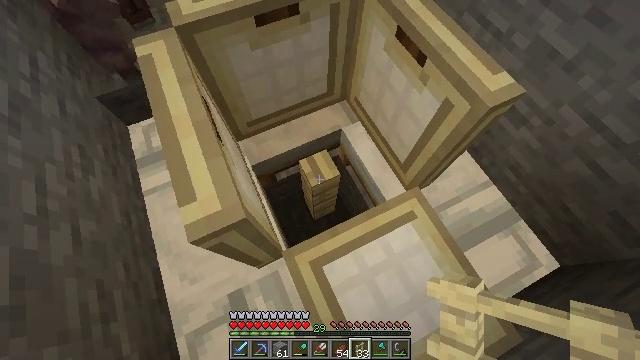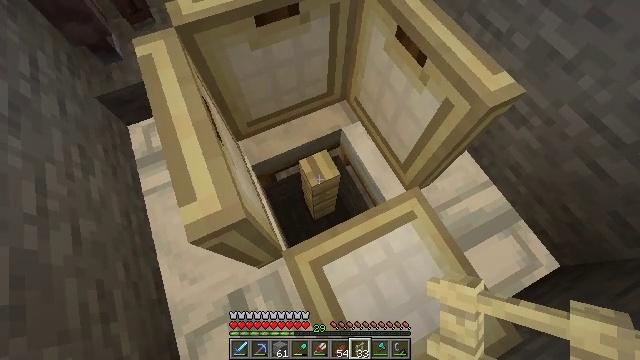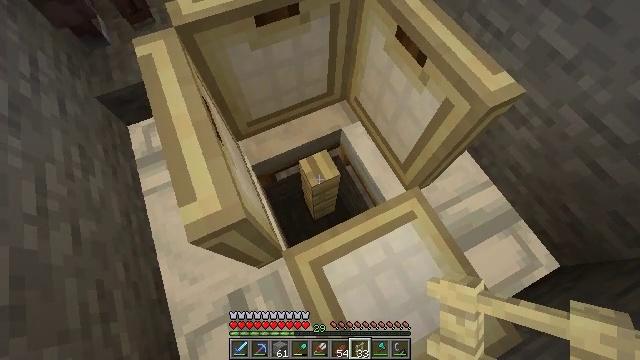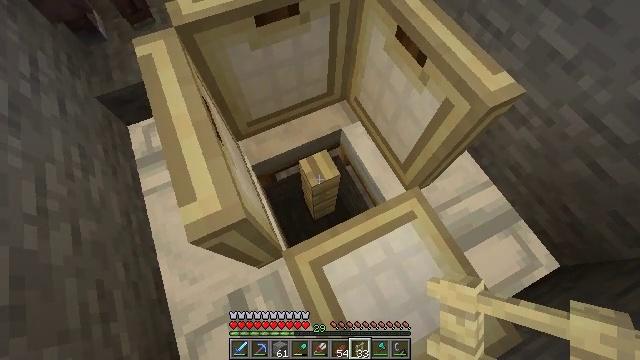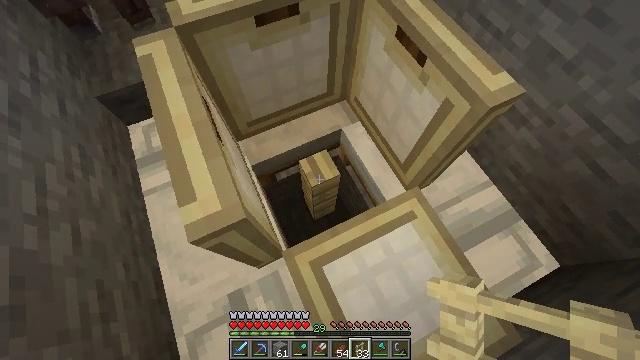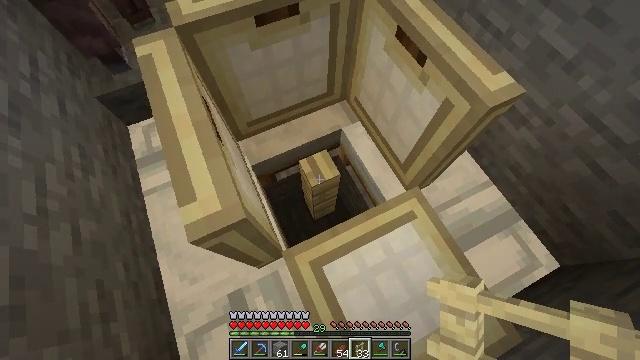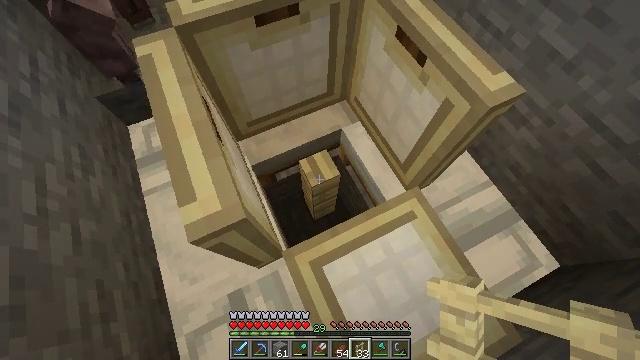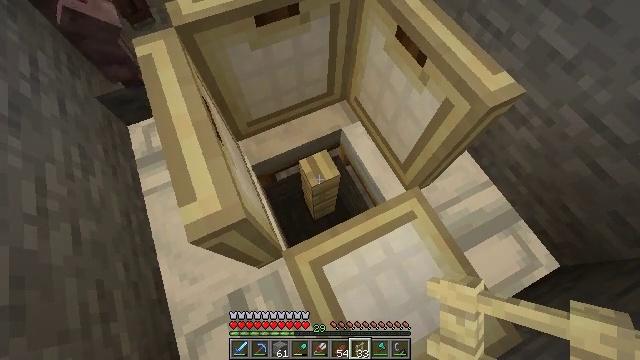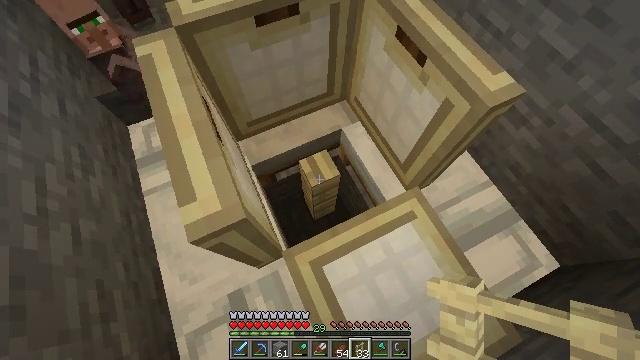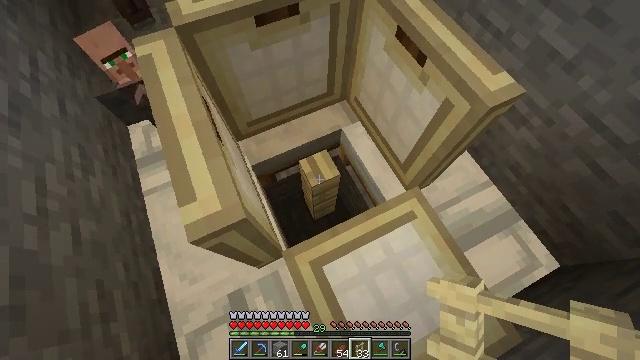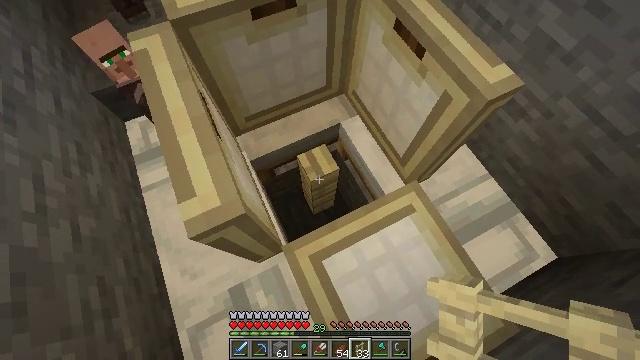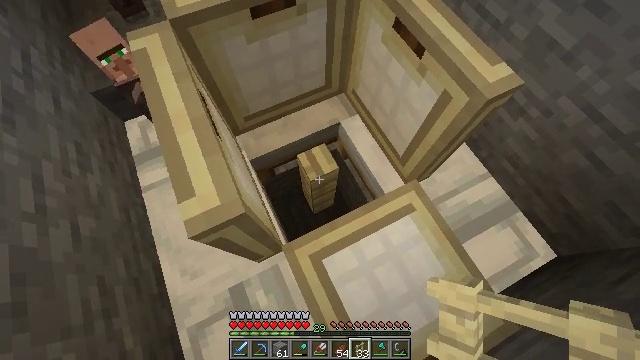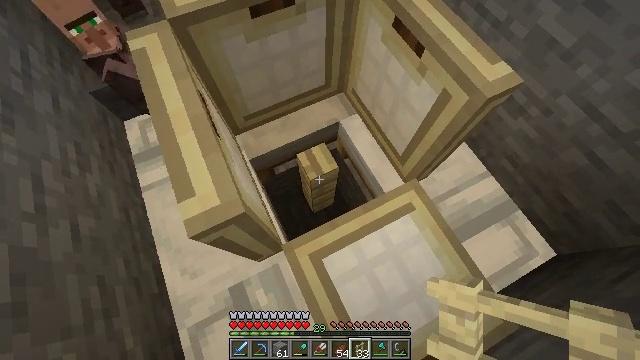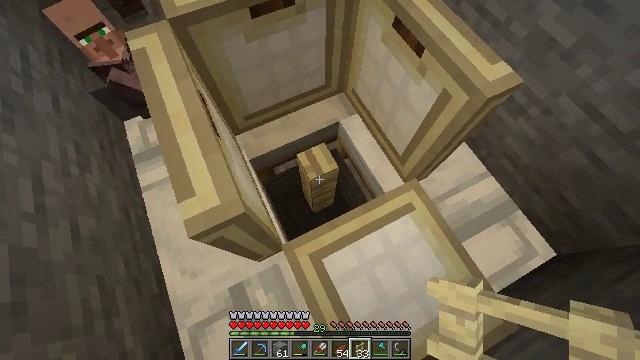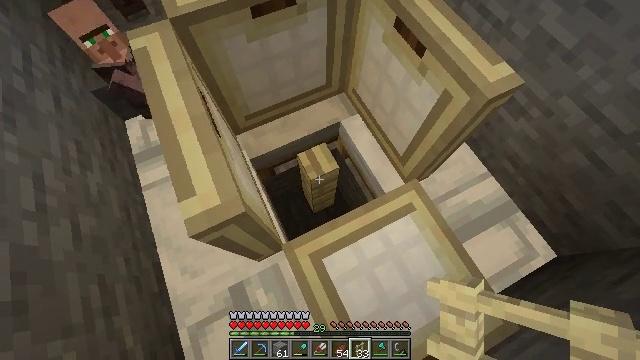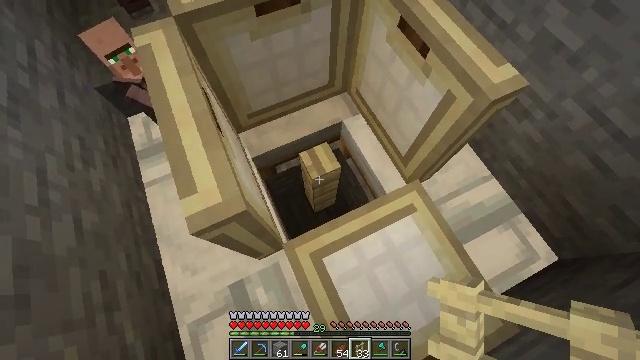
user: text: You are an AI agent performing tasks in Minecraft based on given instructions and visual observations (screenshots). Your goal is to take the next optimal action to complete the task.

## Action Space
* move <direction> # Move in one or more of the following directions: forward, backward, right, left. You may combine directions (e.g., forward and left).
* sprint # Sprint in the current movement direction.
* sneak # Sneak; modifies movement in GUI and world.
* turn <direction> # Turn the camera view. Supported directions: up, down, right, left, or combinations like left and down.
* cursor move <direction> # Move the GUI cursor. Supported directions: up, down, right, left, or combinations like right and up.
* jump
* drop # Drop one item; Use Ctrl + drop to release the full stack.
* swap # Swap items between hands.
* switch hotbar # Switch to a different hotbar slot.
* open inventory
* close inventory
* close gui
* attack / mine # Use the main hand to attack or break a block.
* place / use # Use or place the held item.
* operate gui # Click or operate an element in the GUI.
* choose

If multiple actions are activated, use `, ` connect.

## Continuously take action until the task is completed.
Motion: motion action
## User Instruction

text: Break the birch fence.
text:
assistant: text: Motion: no_op
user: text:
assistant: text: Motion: no_op
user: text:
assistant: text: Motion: no_op
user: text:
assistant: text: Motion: no_op
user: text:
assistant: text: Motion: no_op
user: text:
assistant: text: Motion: no_op
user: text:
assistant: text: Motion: no_op
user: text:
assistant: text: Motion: no_op
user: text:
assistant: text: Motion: no_op
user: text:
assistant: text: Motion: turn down
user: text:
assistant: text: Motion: no_op
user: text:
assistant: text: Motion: no_op
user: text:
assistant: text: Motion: no_op
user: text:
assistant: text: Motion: no_op
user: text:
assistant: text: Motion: no_op
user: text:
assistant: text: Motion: no_op
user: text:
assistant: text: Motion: no_op
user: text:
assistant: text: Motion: no_op
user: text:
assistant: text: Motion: no_op
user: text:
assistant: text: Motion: no_op
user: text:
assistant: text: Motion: no_op
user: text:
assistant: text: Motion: no_op
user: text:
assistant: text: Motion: no_op
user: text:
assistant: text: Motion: no_op
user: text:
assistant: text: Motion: no_op
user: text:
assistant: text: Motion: no_op
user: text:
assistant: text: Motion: no_op
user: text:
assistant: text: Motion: no_op
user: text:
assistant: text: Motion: no_op
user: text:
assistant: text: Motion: no_op